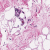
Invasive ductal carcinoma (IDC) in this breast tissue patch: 0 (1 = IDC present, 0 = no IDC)